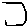
Label: hexagon